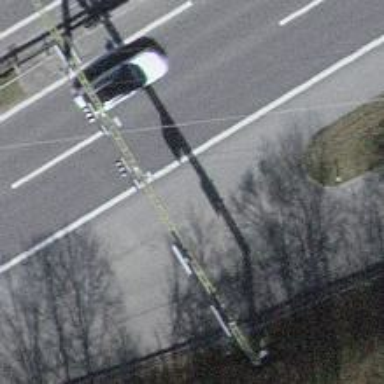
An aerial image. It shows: Gantry with traffic signals installed on it.